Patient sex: M
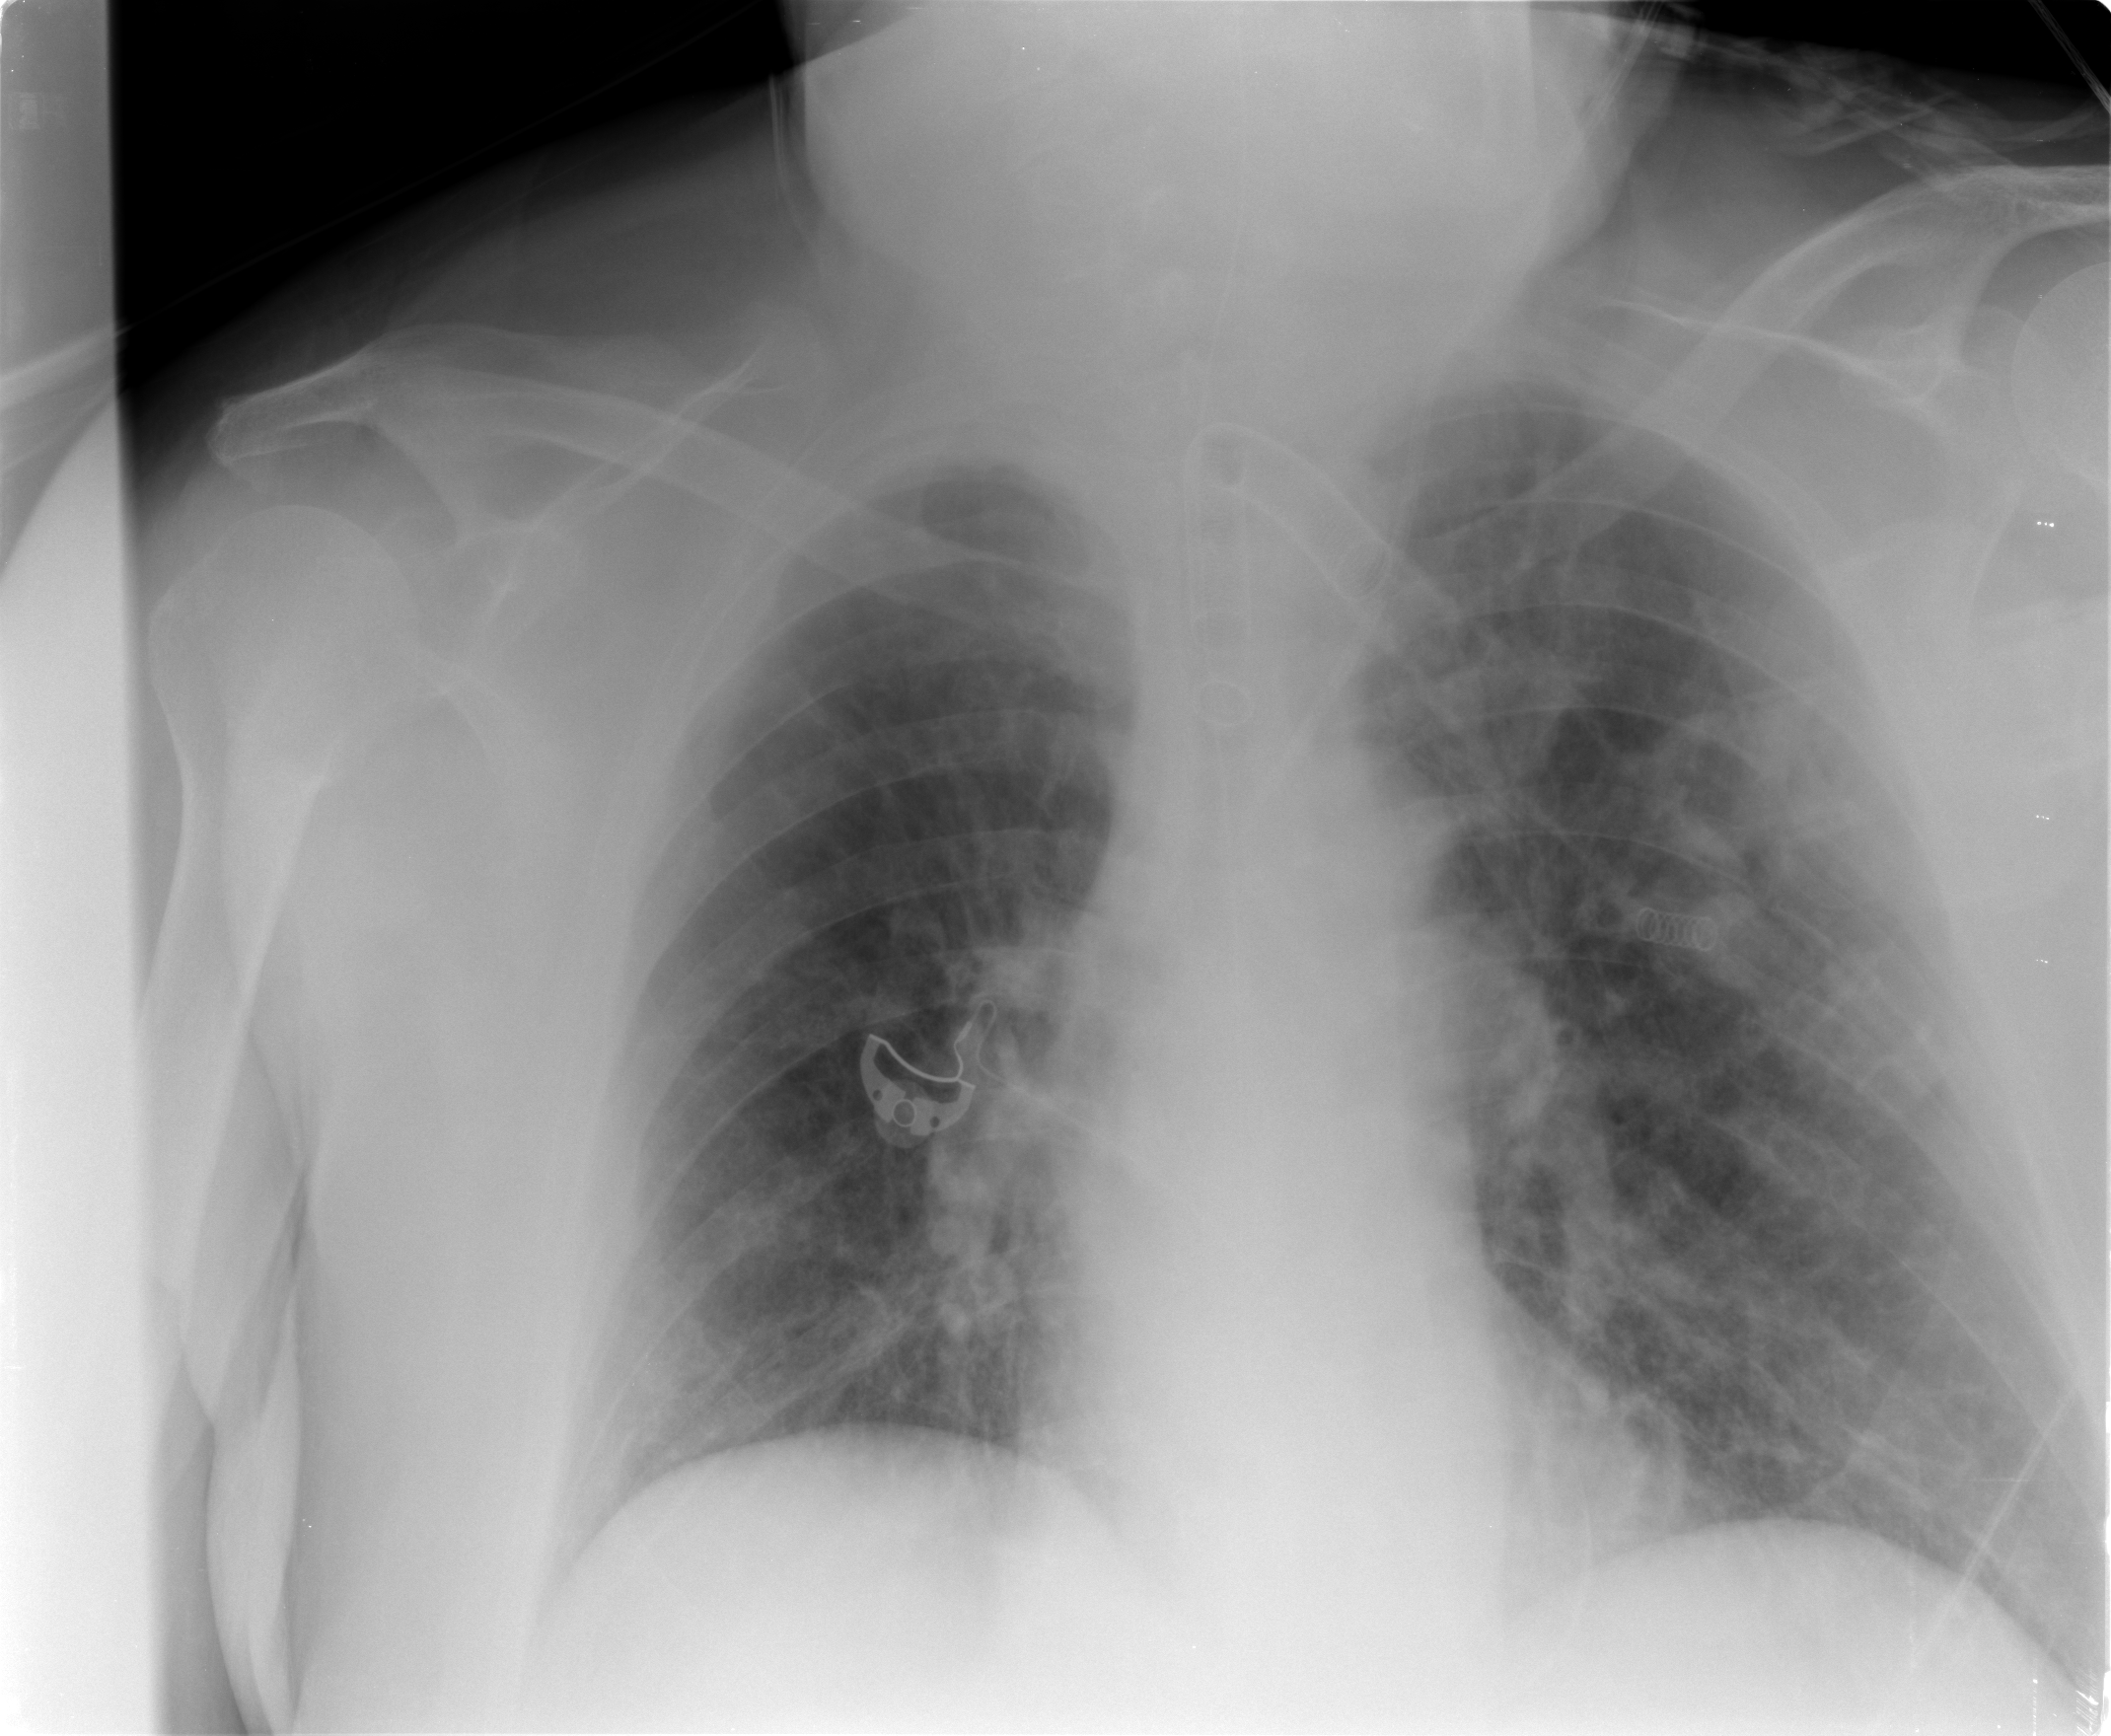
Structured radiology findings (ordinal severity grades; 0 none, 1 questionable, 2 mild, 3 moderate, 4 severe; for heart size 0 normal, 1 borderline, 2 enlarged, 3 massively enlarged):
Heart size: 0
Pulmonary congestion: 3
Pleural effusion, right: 0
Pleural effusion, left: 0
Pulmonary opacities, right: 0
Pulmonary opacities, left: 0
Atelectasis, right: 2
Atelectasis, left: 2